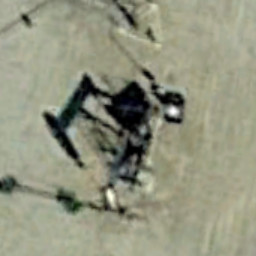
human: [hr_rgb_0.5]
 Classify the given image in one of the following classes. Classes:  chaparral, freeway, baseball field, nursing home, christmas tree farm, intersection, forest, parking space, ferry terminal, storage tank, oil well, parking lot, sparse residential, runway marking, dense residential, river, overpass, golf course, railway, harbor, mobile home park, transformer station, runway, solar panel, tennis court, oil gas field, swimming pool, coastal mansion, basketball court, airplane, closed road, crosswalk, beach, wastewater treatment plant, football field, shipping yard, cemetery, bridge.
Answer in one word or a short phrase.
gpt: oil well